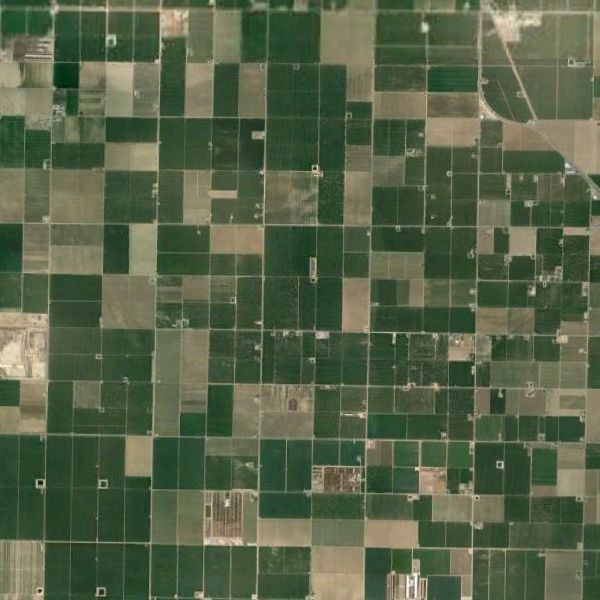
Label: Farmland